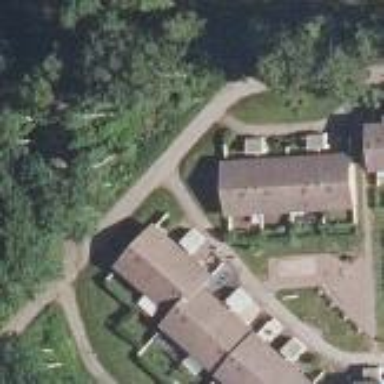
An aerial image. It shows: Terrace building.